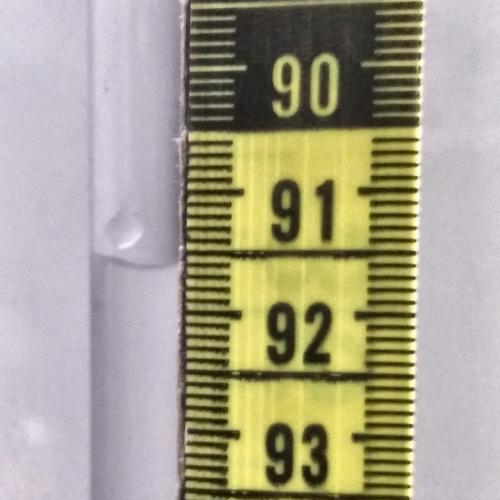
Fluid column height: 91.6 cm